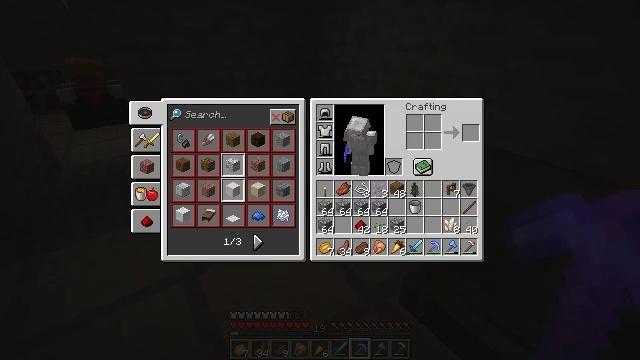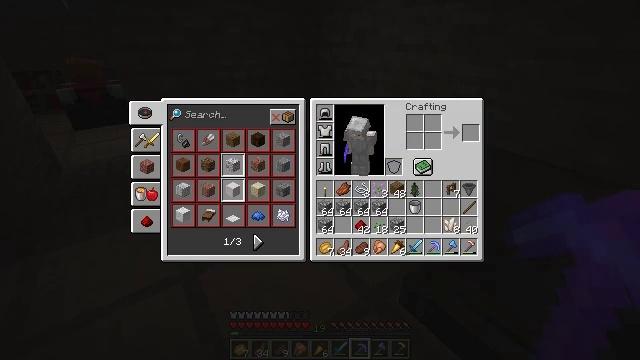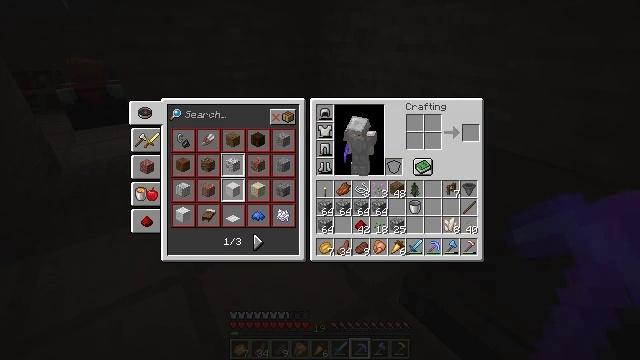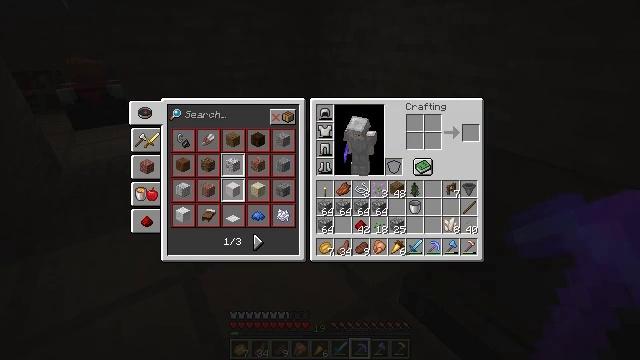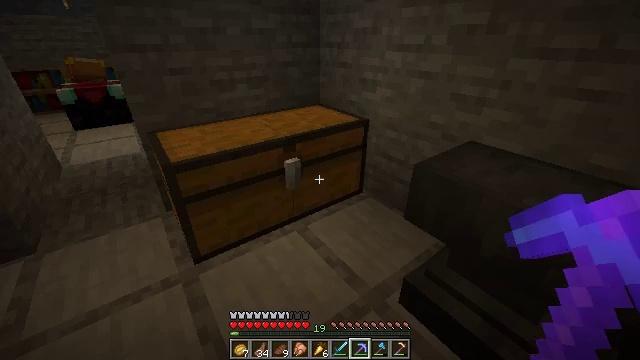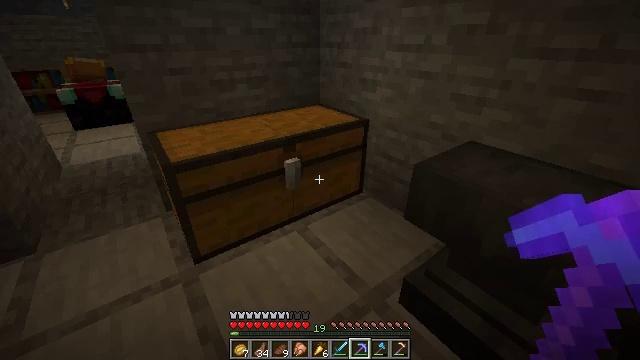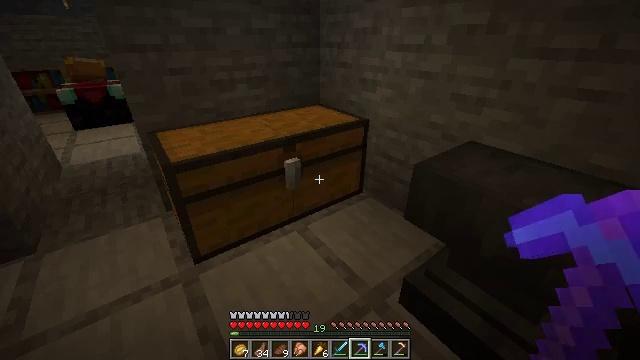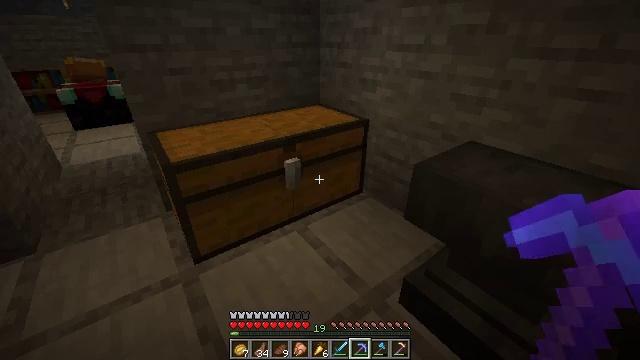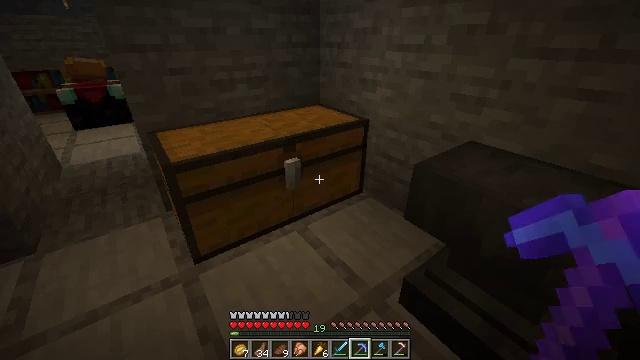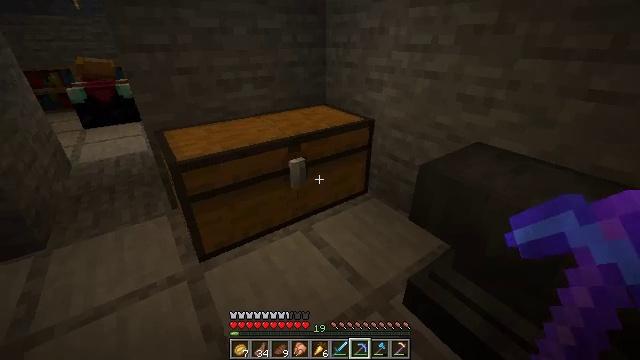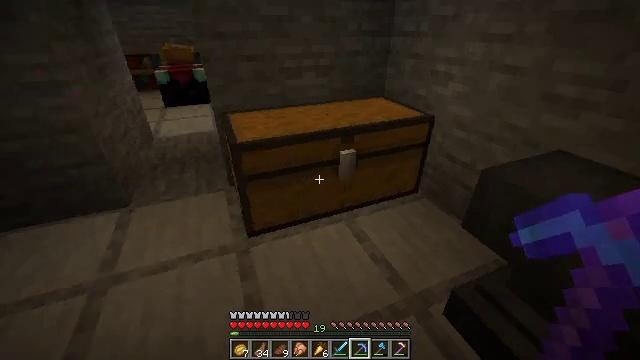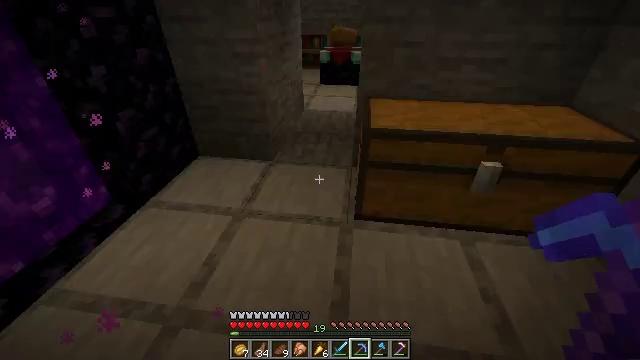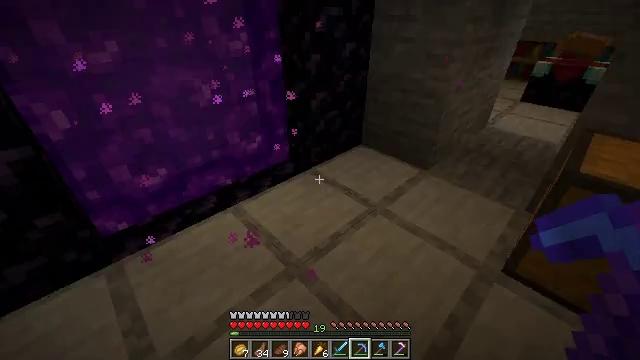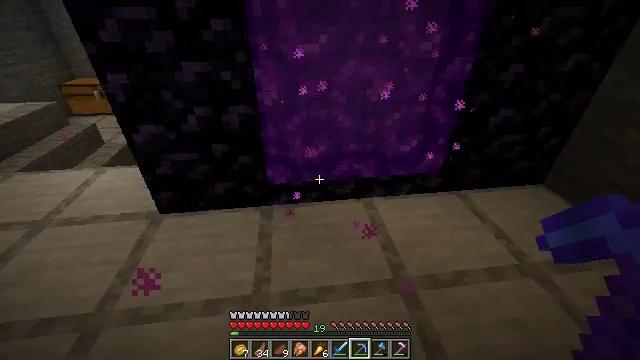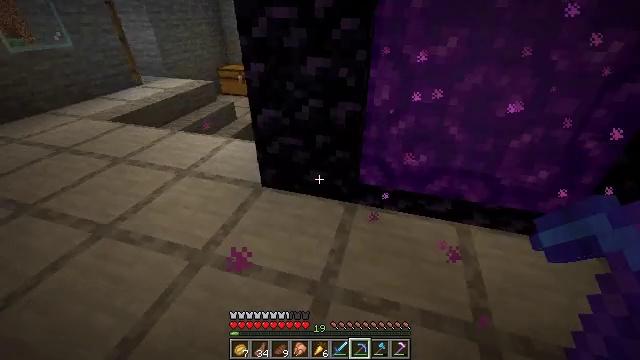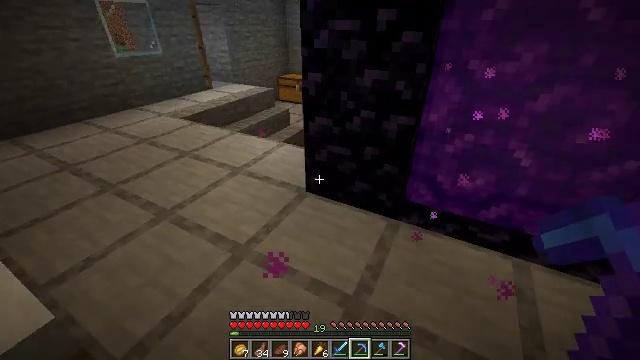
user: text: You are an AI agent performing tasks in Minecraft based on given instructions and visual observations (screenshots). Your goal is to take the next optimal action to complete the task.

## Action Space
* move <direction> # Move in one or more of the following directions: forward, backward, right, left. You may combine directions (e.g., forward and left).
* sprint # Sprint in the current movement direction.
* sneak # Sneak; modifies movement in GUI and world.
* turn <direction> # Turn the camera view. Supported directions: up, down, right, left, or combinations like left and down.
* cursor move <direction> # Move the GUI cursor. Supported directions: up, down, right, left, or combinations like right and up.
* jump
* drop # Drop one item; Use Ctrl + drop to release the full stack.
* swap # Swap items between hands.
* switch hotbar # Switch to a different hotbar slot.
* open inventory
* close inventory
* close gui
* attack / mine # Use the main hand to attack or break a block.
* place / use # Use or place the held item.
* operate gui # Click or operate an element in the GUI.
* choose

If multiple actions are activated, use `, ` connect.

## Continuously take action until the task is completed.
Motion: motion action
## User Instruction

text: Get wheat from the farmland.
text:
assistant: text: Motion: no_op
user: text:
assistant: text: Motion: no_op
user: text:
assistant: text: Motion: no_op
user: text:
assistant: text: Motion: no_op
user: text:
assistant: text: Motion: no_op
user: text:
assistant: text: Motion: no_op
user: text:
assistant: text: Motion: no_op
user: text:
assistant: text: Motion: no_op
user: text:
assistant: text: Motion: turn left
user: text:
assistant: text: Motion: turn left and down
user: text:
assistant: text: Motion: turn left and down
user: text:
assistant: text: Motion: turn left
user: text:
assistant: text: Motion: turn left
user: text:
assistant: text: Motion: turn left
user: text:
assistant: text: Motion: turn left and up
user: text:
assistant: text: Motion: turn left and up
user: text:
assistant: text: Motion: turn right and up
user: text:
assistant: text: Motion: no_op
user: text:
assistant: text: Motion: move left
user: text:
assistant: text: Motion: move forward and move left
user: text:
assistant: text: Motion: move forward and move left
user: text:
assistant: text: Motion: move forward and move left, turn left and up
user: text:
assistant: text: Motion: move forward and move left, turn left
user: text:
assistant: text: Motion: move forward and move left
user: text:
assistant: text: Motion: move forward and move left
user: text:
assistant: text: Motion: move forward and move left, turn right
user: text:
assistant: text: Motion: move forward and move left, turn right
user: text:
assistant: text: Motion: move forward and move left, turn right
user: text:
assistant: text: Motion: move forward and move left, turn right
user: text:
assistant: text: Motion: move forward